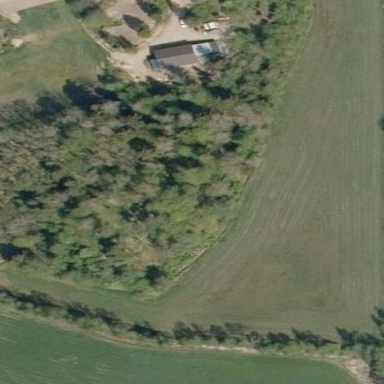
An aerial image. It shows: Area with historic earthworks.